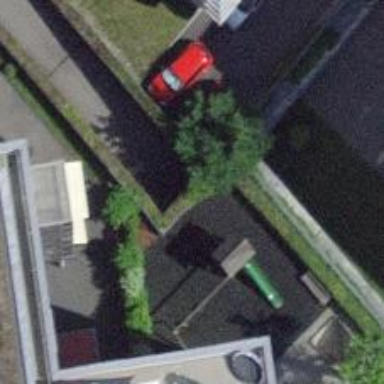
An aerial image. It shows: Parking entrance.